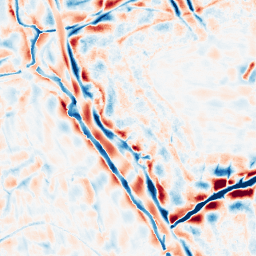
Category: wavelet
Decomposition family: wavelet_biorthogonal
Decomposition parameters: wavelet: bior3.5
level: 4
Upsampling method: sinc_blackman
Upsampling parameters: scale: 2
kernel_size: 8
Upsampling scale: 2